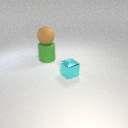
small cyan metal cube to the right of large green rubber cylinder